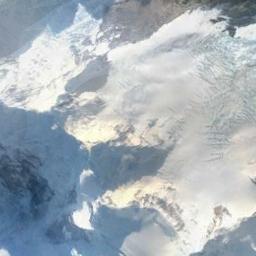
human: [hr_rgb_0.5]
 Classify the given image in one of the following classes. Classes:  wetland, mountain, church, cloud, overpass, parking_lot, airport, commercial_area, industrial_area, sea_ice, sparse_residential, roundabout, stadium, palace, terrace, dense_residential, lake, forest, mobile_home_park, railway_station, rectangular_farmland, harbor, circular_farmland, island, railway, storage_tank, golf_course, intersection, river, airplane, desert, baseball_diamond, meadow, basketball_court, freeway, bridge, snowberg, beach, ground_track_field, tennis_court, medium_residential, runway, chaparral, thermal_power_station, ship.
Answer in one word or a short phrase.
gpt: snowberg